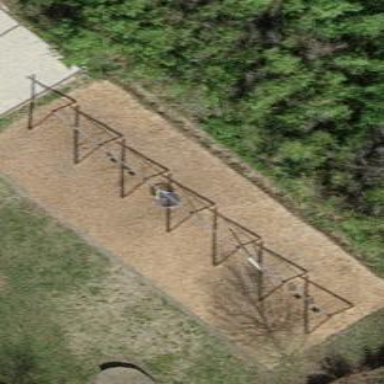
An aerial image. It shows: Playground area for leisure activities on the land.